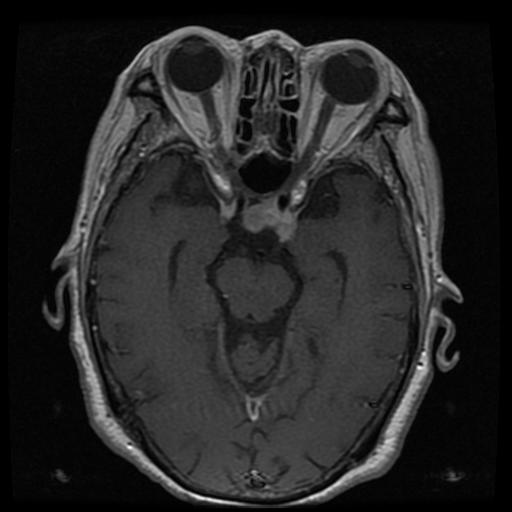
Label: pituitary